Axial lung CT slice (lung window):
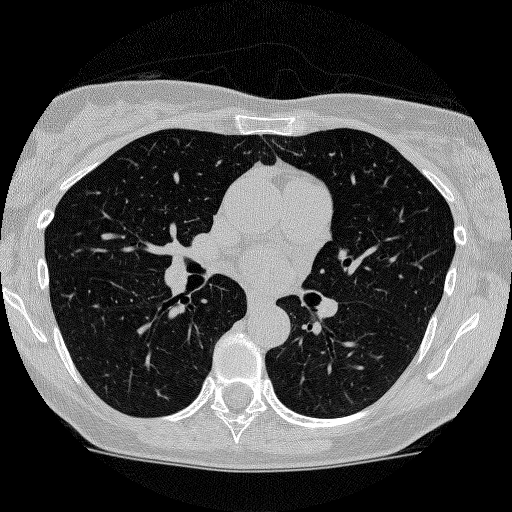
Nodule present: no